Question: I wrote a waveform renderer that takes an audio file and creates something like this:

The logic is pretty simple. I calculate the number of audio samples required for each pixel, read those samples, average them and draw a column of pixels according to the resulting value.
Typically, I will render a whole song on around 600-800 pixels, so the wave is pretty compressed. Unfortunately this usually results in unappealing visuals as almost the entire song is just rendered at almost the same heights. There is no variation.
Interestingly, if you look at the waveforms on <URL> almost none of them are as boring as my results. They all have some variation. What could be the trick here? I don't think they just add random noise.
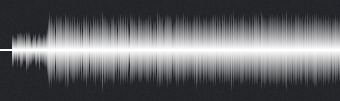
Answer: I don't think SoundCloud is doing anything particularly special. There are plenty of songs I see on their front page that are very flat. It has more to do with the way detail is perceived and what the overall dynamics of the song are like. The main difference is that SoundCloud is drawing absolute value. (The negative side of the image is just a mirror.)
For demonstration, here is a basic white noise plot with straight lines:

Now, typically a fill is used to make the overall outline easier to see. This already does a lot for the appearance:

Larger waveforms ("zoomed out" in particular) typically use a mirror effect because the dynamics become more pronounced:

Bars are another way to visualize and can give an illusion of detail:

A pseudo routine for a typical waveform graphic (average of abs and mirror) might look like this:
'''
for (each pixel in width of image) {
var sum = 0
for (each sample in subset contained within pixel) {
sum = sum + abs(sample)
}
var avg = sum / length of subset
draw line(avg to -avg)
}
'''
This is effectively like compressing the time axis as RMS of the window. (RMS could also be used but they are almost the same.) Now the waveform shows overall dynamics.
That is not too different from what you are already doing, just abs, mirror and fill. For boxes like SoundCloud uses, you would be drawing rectangles.
Just as a bonus, here is an MCVE written in Java to generate a waveform with boxes as described. (Sorry if Java is not your language.) The actual drawing code is near the top. This program also normalizes, i.e., the waveform is "stretched" to the height of the image.
This simple output is the same as the above pseudo routine:

This output with boxes is very similar to SoundCloud:

'''
import javax.swing.*;
import java.awt.*;
import java.awt.event.*;
import java.awt.image.*;
import java.io.*;
import javax.sound.sampled.*;
public class BoxWaveform {
static int boxWidth = 4;
static Dimension size = new Dimension(boxWidth == 1 ? 512 : 513, 97);
static BufferedImage img;
static JPanel view;
// draw the image
static void drawImage(float[] samples) {
Graphics2D g2d = img.createGraphics();
int numSubsets = size.width / boxWidth;
int subsetLength = samples.length / numSubsets;
float[] subsets = new float[numSubsets];
// find average(abs) of each box subset
int s = 0;
for(int i = 0; i < subsets.length; i++) {
double sum = 0;
for(int k = 0; k < subsetLength; k++) {
sum += Math.abs(samples[s++]);
}
subsets[i] = (float)(sum / subsetLength);
}
// find the peak so the waveform can be normalized
// to the height of the image
float normal = 0;
for(float sample : subsets) {
if(sample > normal)
normal = sample;
}
// normalize and scale
normal = 32768.0f / normal;
for(int i = 0; i < subsets.length; i++) {
subsets[i] *= normal;
subsets[i] = (subsets[i] / 32768.0f) * (size.height / 2);
}
g2d.setColor(Color.GRAY);
// convert to image coords and do actual drawing
for(int i = 0; i < subsets.length; i++) {
int sample = (int)subsets[i];
int posY = (size.height / 2) - sample;
int negY = (size.height / 2) + sample;
int x = i * boxWidth;
if(boxWidth == 1) {
g2d.drawLine(x, posY, x, negY);
} else {
g2d.setColor(Color.GRAY);
g2d.fillRect(x + 1, posY + 1, boxWidth - 1, negY - posY - 1);
g2d.setColor(Color.DARK_GRAY);
g2d.drawRect(x, posY, boxWidth, negY - posY);
}
}
g2d.dispose();
view.repaint();
view.requestFocus();
}
// handle most WAV and AIFF files
static void loadImage() {
JFileChooser chooser = new JFileChooser();
int val = chooser.showOpenDialog(null);
if(val != JFileChooser.APPROVE_OPTION) {
return;
}
File file = chooser.getSelectedFile();
float[] samples;
try {
AudioInputStream in = AudioSystem.getAudioInputStream(file);
AudioFormat fmt = in.getFormat();
if(fmt.getEncoding() != AudioFormat.Encoding.PCM_SIGNED) {
throw new UnsupportedAudioFileException("unsigned");
}
boolean big = fmt.isBigEndian();
int chans = fmt.getChannels();
int bits = fmt.getSampleSizeInBits();
int bytes = bits + 7 >> 3;
int frameLength = (int)in.getFrameLength();
int bufferLength = chans * bytes * 1024;
samples = new float[frameLength];
byte[] buf = new byte[bufferLength];
int i = 0;
int bRead;
while((bRead = in.read(buf)) > -1) {
for(int b = 0; b < bRead;) {
double sum = 0;
// (sums to mono if multiple channels)
for(int c = 0; c < chans; c++) {
if(bytes == 1) {
sum += buf[b++] << 8;
} else {
int sample = 0;
// (quantizes to 16-bit)
if(big) {
sample |= (buf[b++] & 0xFF) << 8;
sample |= (buf[b++] & 0xFF);
b += bytes - 2;
} else {
b += bytes - 2;
sample |= (buf[b++] & 0xFF);
sample |= (buf[b++] & 0xFF) << 8;
}
final int sign = 1 << 15;
final int mask = -1 << 16;
if((sample & sign) == sign) {
sample |= mask;
}
sum += sample;
}
}
samples[i++] = (float)(sum / chans);
}
}
} catch(Exception e) {
problem(e);
return;
}
if(img == null) {
img = new BufferedImage(size.width, size.height, BufferedImage.TYPE_INT_ARGB);
}
drawImage(samples);
}
static void problem(Object msg) {
JOptionPane.showMessageDialog(null, String.valueOf(msg));
}
public static void main(String[] args) {
SwingUtilities.invokeLater(new Runnable() {
@Override
public void run() {
JFrame frame = new JFrame("Box Waveform");
JPanel content = new JPanel(new BorderLayout());
frame.setContentPane(content);
JButton load = new JButton("Load");
load.addActionListener(new ActionListener() {
@Override
public void actionPerformed(ActionEvent ae) {
loadImage();
}
});
view = new JPanel() {
@Override
protected void paintComponent(Graphics g) {
super.paintComponent(g);
if(img != null) {
g.drawImage(img, 1, 1, img.getWidth(), img.getHeight(), null);
}
}
};
view.setBackground(Color.WHITE);
view.setPreferredSize(new Dimension(size.width + 2, size.height + 2));
content.add(view, BorderLayout.CENTER);
content.add(load, BorderLayout.SOUTH);
frame.pack();
frame.setResizable(false);
frame.setDefaultCloseOperation(JFrame.EXIT_ON_CLOSE);
frame.setLocationRelativeTo(null);
frame.setVisible(true);
}
});
}
}
'''
Note: for the sake of simplicity, this program loads the entire audio file in to memory. Some JVMs may throw 'OutOfMemoryError'. To correct this, run with increased heap size <URL>.